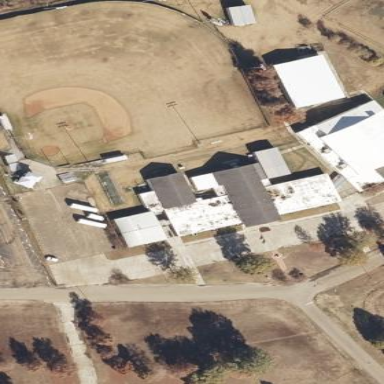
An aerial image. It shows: School building.